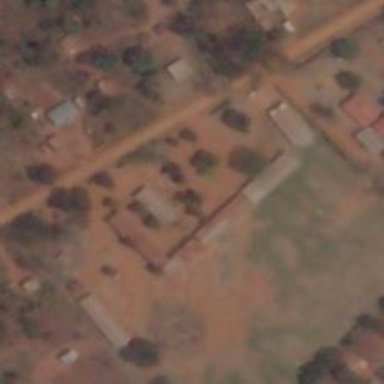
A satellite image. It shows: School.